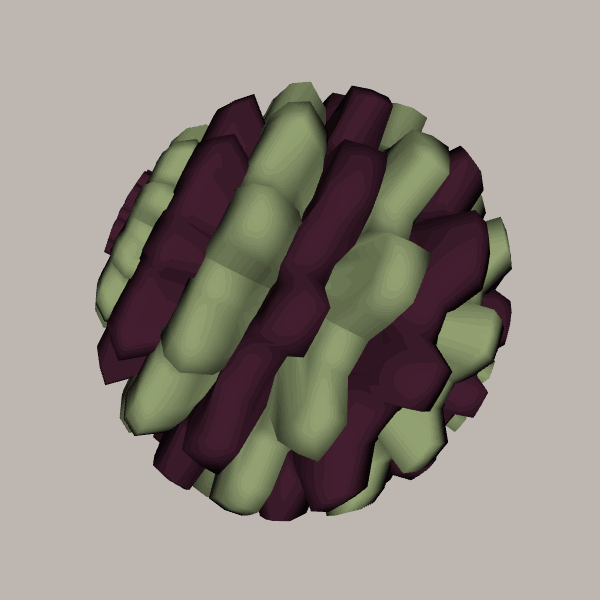
Background: light